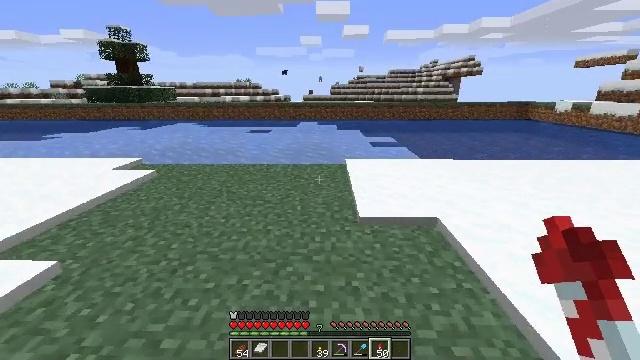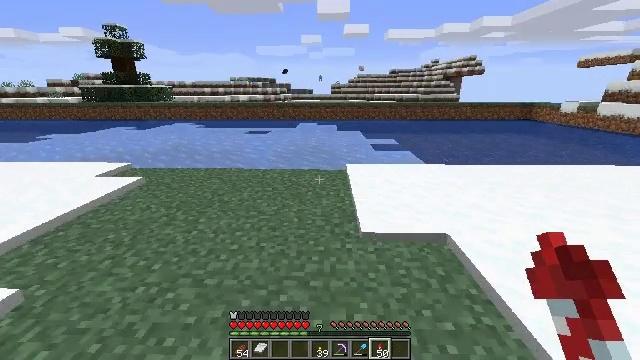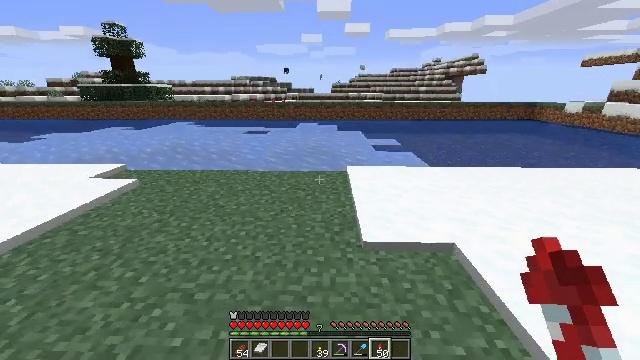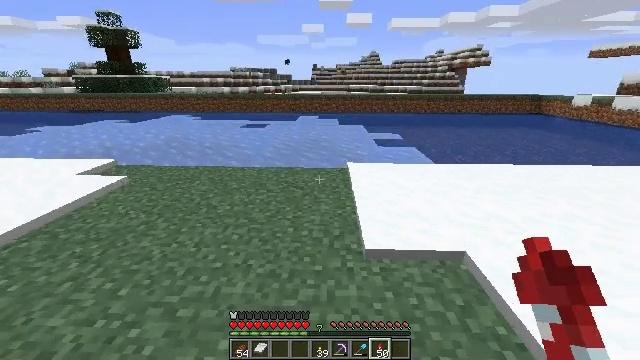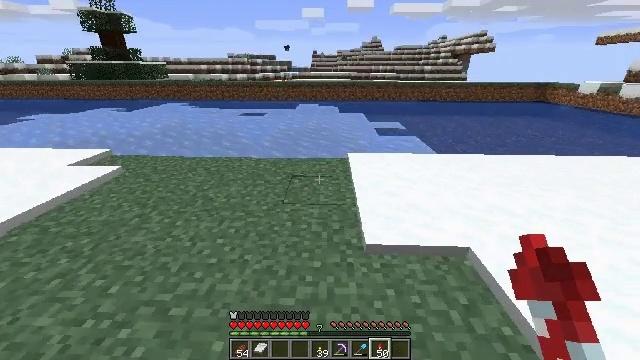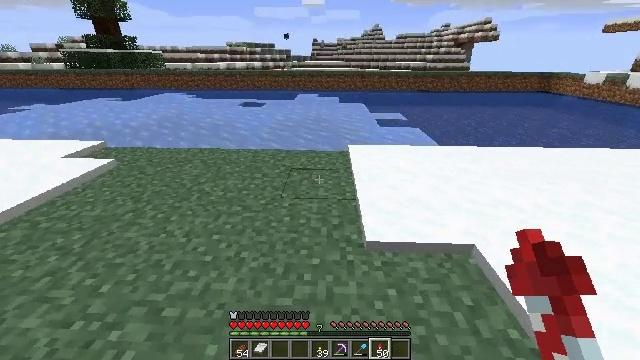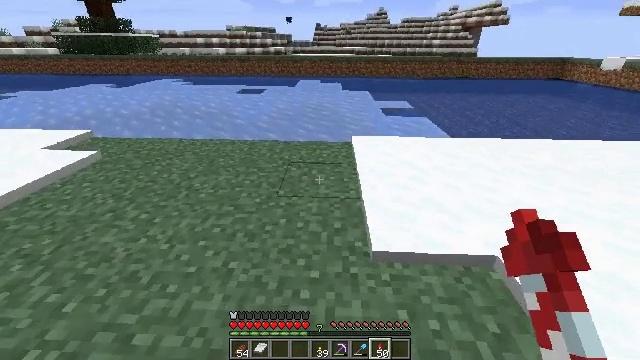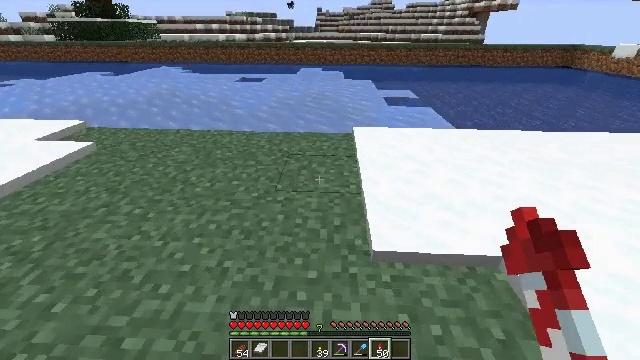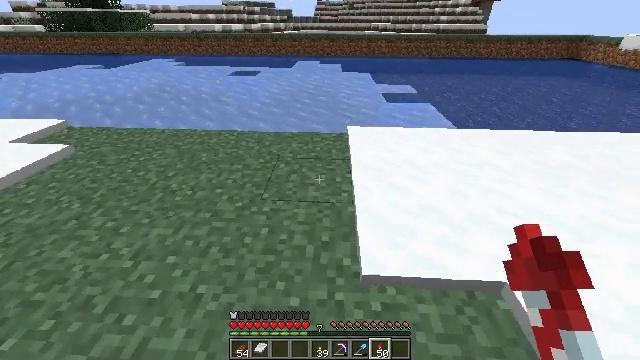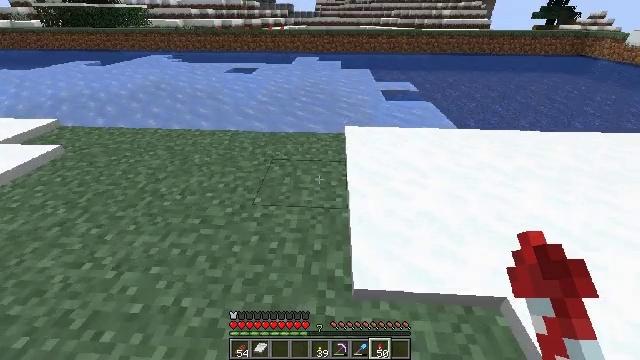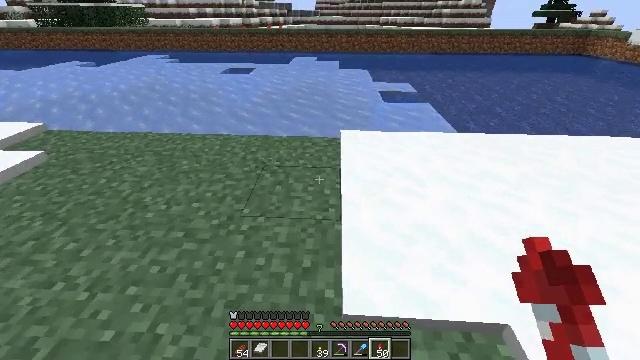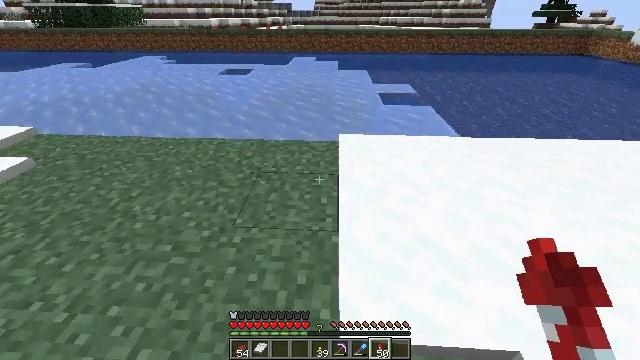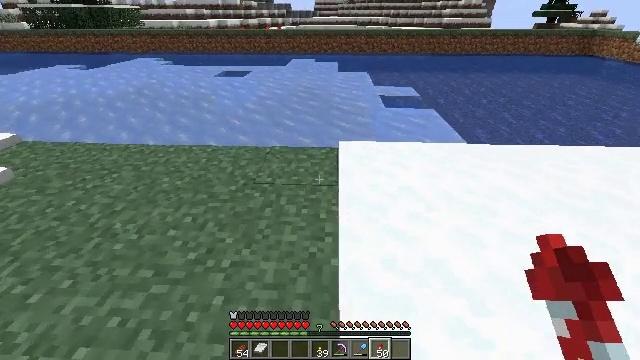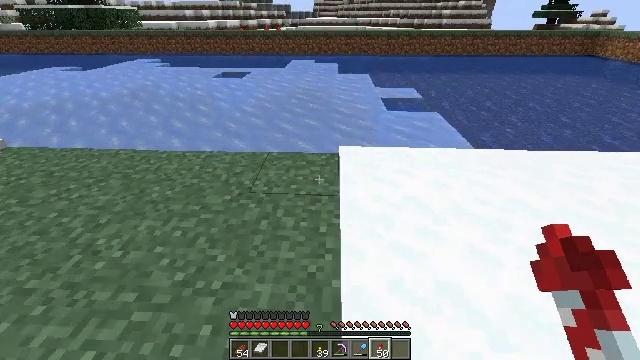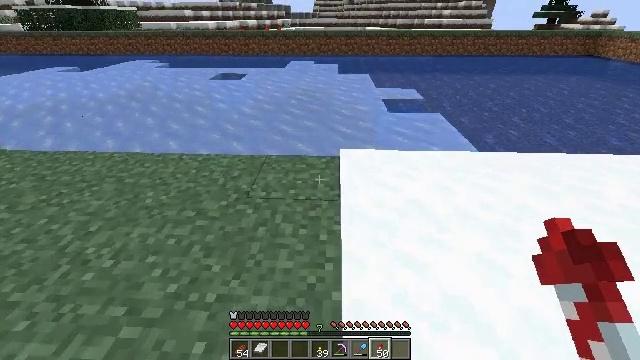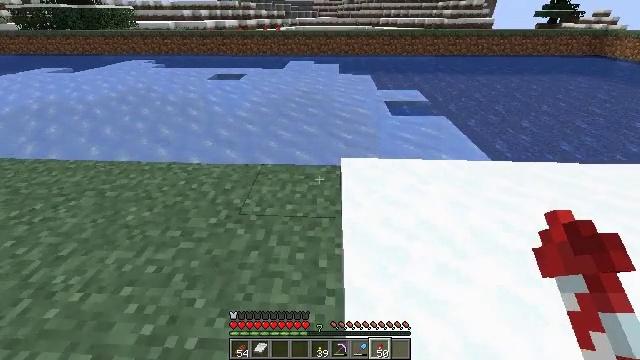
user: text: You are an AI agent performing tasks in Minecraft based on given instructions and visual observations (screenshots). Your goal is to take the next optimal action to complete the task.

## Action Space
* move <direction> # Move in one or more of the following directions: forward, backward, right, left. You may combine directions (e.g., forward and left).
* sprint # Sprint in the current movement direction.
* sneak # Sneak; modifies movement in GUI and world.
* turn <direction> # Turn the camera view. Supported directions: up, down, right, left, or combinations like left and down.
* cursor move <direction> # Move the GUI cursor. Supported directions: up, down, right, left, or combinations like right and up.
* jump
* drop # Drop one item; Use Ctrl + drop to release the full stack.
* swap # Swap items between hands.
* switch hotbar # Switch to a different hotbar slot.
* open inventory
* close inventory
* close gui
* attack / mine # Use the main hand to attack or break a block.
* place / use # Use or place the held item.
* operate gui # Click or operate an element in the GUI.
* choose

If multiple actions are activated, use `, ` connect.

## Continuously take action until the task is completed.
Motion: motion action
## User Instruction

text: Gather ice for building or crafting.
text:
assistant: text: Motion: move forward
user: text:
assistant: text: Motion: move forward
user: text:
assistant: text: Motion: move forward, turn down
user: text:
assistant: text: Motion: move forward, turn down
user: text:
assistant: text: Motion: move forward, turn down
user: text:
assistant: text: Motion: move forward, turn down
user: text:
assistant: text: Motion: move forward and move right, turn down
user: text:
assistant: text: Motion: move forward and move right, turn down
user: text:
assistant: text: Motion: move forward and move right
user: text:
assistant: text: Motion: move forward
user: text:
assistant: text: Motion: move forward
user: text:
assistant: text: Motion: move forward
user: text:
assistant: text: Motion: move forward
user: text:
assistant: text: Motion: move forward
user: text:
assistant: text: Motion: move forward
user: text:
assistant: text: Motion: move forward
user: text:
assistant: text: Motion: move forward
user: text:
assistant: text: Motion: move forward
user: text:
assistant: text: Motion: move forward
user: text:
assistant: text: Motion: no_op
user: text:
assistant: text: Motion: no_op
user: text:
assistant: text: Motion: no_op
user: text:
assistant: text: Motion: no_op
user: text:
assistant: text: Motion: no_op
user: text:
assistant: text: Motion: no_op
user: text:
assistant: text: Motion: no_op
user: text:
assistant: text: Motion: no_op
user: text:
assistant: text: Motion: no_op
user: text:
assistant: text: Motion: no_op
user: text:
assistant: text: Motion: no_op